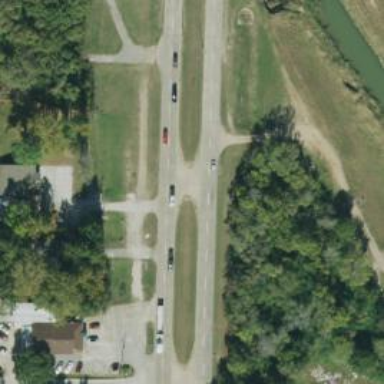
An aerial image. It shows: Secondary link road.